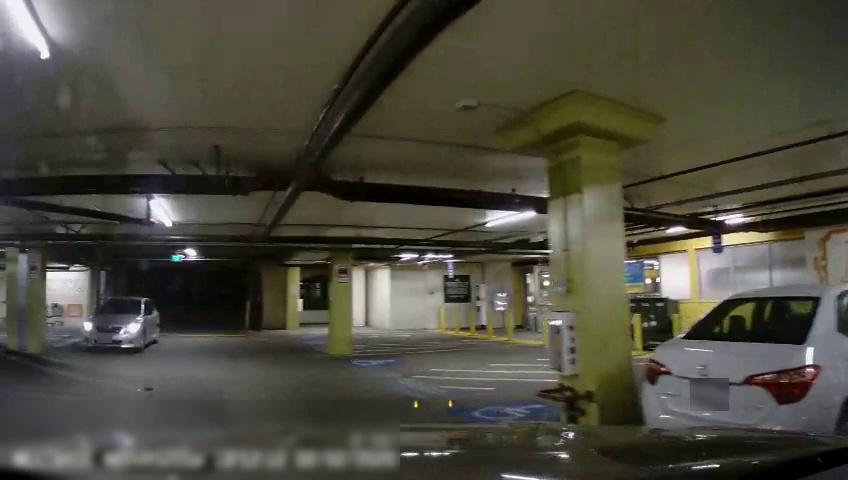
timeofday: Night
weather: Other
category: Drivable Space
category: Vehicles | Car
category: Vehicles | Car